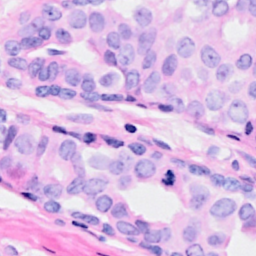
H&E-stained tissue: Breast